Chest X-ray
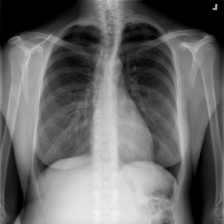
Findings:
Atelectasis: negative
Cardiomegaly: negative
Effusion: negative
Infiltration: negative
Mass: negative
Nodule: negative
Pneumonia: negative
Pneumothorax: negative
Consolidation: negative
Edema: negative
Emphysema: negative
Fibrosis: negative
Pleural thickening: negative
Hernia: negative